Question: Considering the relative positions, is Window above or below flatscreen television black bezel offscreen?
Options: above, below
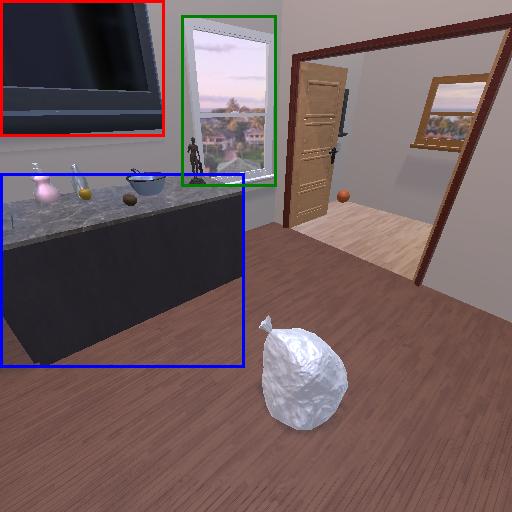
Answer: above